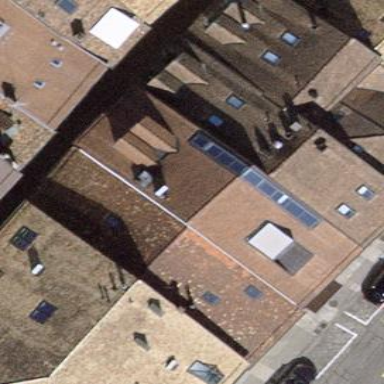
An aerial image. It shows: Gabled roof made of roof tiles on apartment building. The roof is oriented across the building.